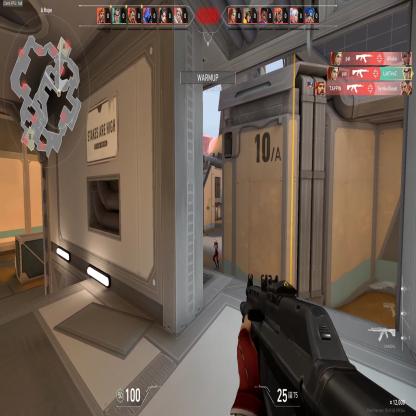
Label: enemy